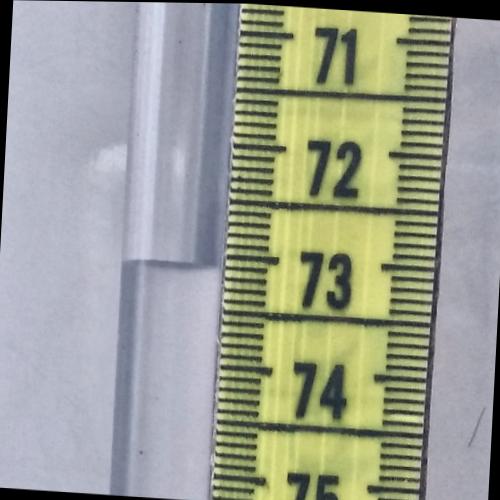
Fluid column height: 73.1 cm